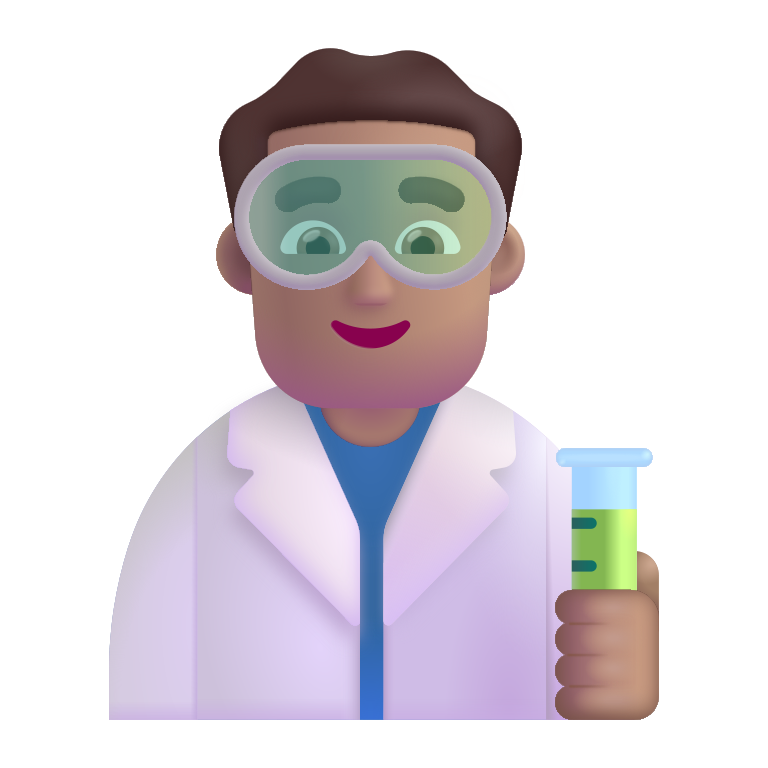
man scientist color